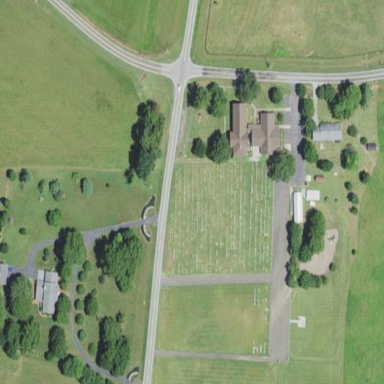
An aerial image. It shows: Cemetery.